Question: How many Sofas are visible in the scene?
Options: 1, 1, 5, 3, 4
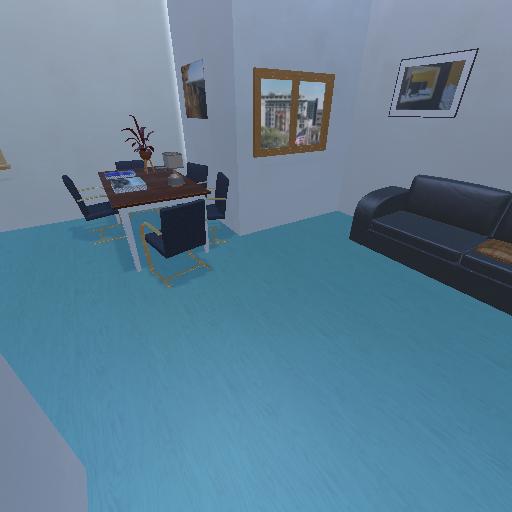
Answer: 1